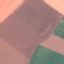
Land use / land cover class: AnnualCrop